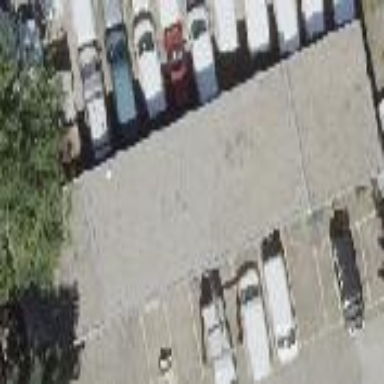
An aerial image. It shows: Group of garages.